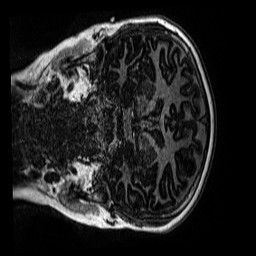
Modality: MP2RAGE
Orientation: coronal
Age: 10
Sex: female
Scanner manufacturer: siemens
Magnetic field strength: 3 T
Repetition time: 4 s
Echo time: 0.00299 s